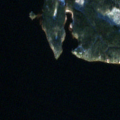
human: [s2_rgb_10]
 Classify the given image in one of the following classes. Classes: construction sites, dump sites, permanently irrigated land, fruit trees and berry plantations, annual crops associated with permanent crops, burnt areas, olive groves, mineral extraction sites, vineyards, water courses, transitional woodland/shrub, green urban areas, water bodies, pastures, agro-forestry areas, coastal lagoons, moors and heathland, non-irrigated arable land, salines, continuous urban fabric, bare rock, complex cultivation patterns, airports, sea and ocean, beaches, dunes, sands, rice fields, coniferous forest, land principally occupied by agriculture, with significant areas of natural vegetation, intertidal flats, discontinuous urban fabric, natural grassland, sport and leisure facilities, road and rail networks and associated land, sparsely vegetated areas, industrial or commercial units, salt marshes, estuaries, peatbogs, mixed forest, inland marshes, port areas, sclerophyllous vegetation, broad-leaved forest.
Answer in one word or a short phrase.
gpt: coniferous forest, water bodies